Горизонтальный поршень с малым трением, незначительными массой и теплоемкостью делит вертикальный изолированный цилиндр на две половины. Каждая половина цилиндра содержит $1~моль$ воздуха при нормальных температуре и давлении. К поршню подвешивают груз массой $m$, как показано на рисунке. Груз тянет поршень вниз и после нескольких колебаний останавливается в состоянии покоя.
На сколько изменится объем воздуха в нижней части цилиндра после установления равновесия? Считать массу груза очень большой.
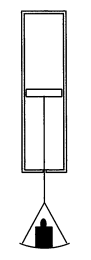
Ответ: $$ y=0.15 $$
Темы:
T, Термодинамика, Первое начало термодинамики, 200 задач